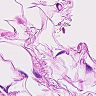
Metastatic tissue present: no